RGB frame:
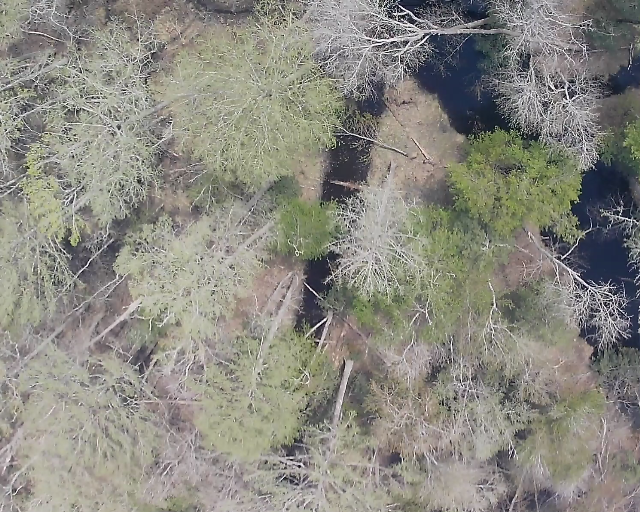
Thermal frame:
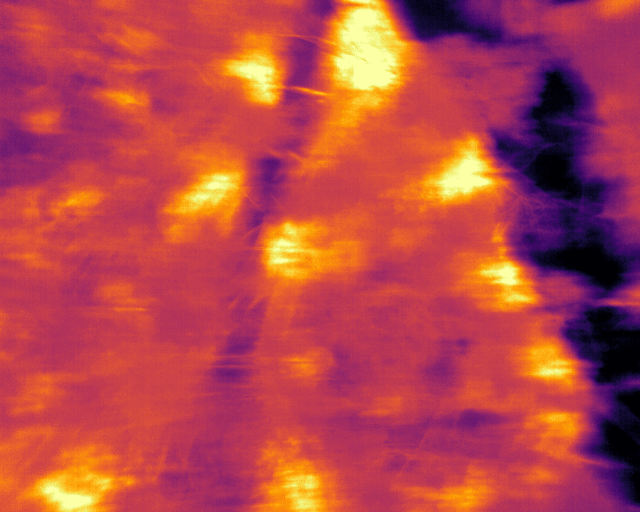
Captured: 2026-02-26 03:46:51
Pixels at or above 80 °C: 0 (fraction of frame: 0)